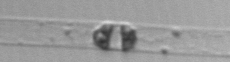
Label: Dactyliosolen_blavyanus